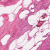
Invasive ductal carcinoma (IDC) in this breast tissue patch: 0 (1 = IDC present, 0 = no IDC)